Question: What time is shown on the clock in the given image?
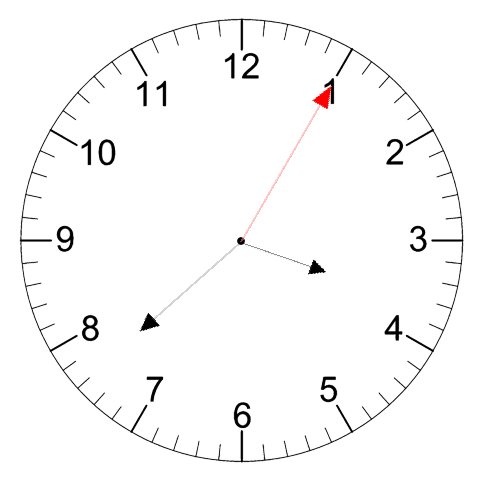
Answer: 03:38:05